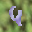
Label: 4